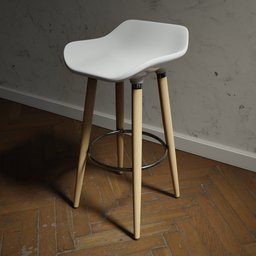
Label: furniture